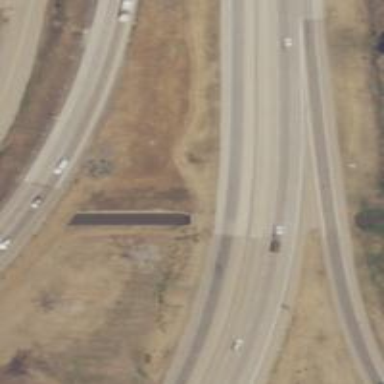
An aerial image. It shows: Trunk_link road with grade1 asphalt surface.